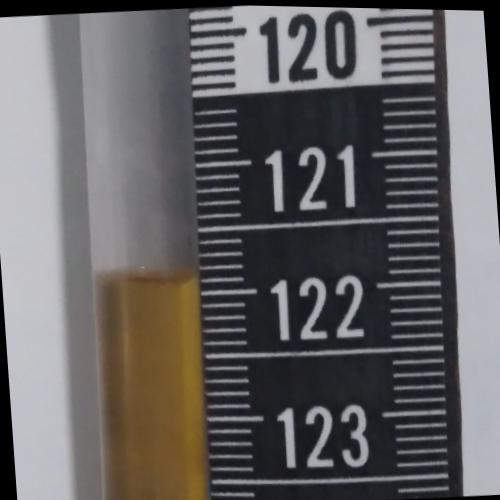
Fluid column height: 121.9 cm